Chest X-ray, AP view. Patient: 37 years old, sex M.
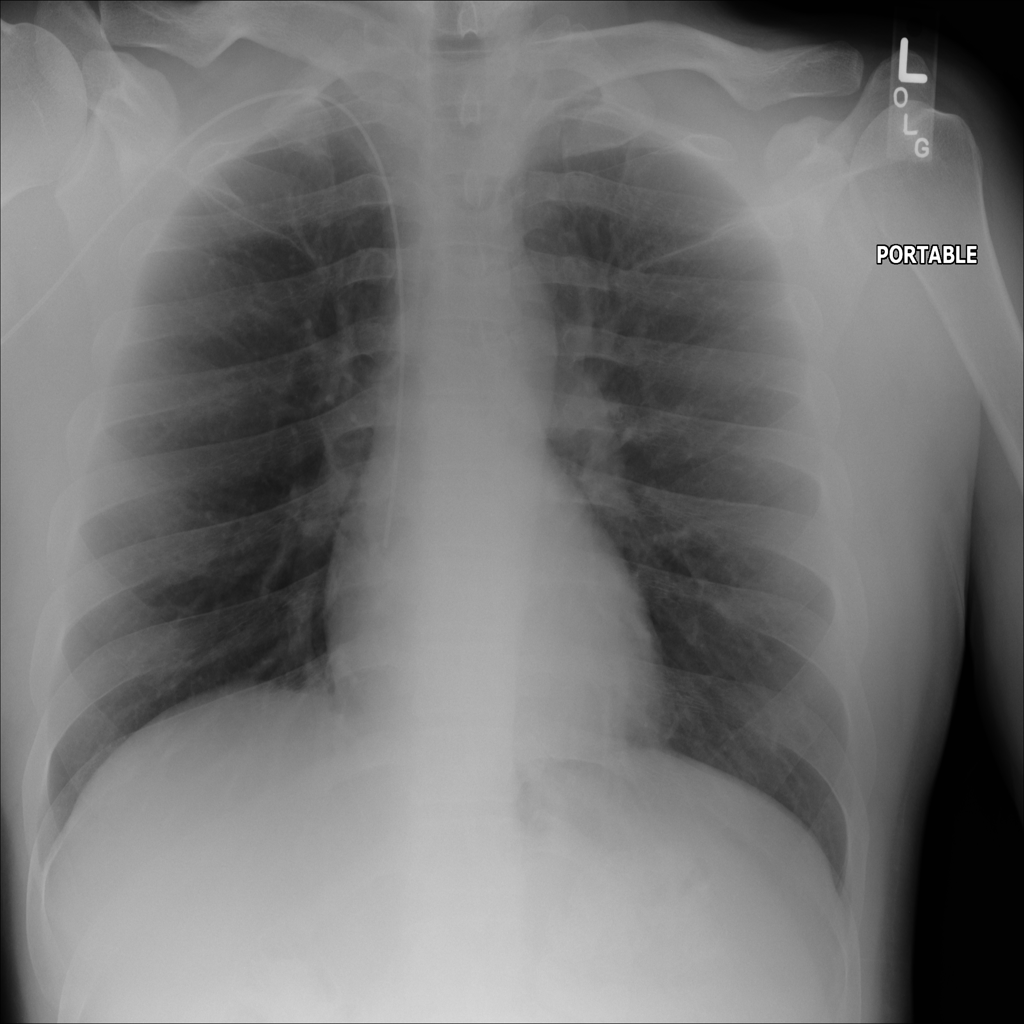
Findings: No Finding